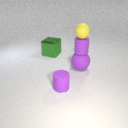
large green metal cube to the left of large purple rubber sphere